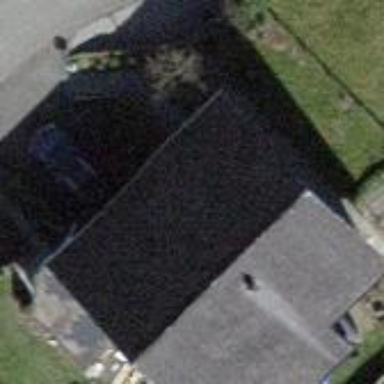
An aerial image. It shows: Building with tile roof.